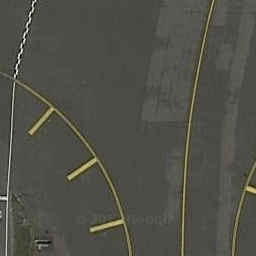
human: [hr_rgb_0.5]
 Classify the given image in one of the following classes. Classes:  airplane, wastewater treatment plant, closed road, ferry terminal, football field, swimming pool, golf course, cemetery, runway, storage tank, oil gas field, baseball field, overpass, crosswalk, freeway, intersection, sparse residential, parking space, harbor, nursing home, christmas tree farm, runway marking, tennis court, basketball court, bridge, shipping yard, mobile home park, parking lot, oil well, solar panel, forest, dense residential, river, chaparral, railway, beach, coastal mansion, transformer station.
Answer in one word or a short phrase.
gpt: runway marking